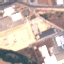
Land use / land cover class: Industrial